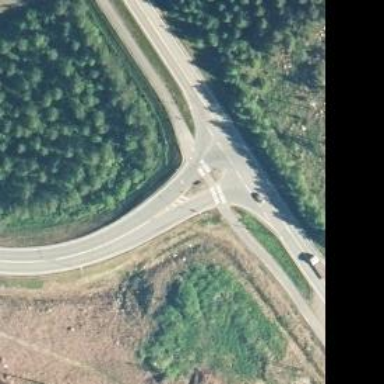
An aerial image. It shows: Trunk link highway.